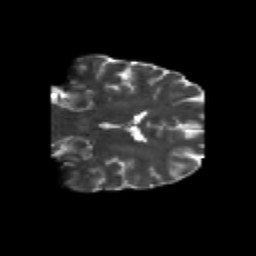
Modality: T2w
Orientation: coronal
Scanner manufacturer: siemens
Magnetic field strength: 3 T
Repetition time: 6.8 s
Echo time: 0.093 s